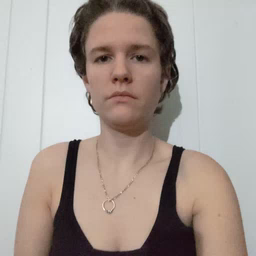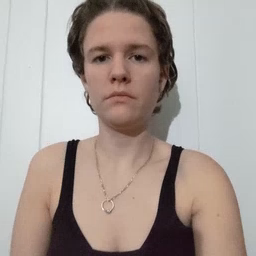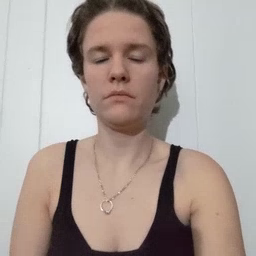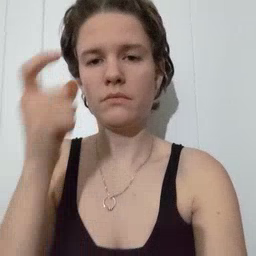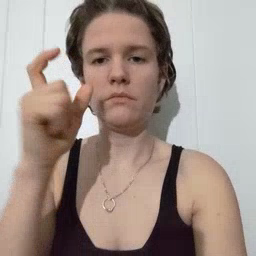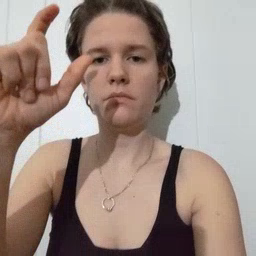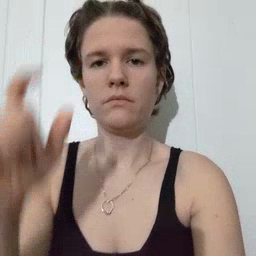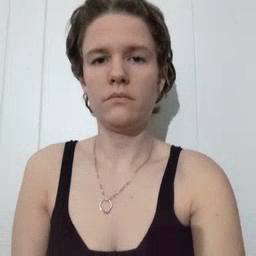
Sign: moon